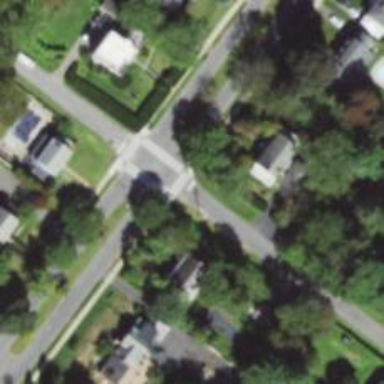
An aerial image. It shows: Stop road.